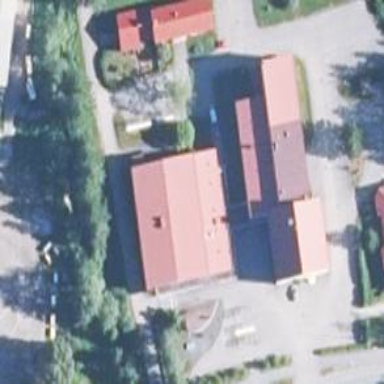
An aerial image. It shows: Sports centre building.